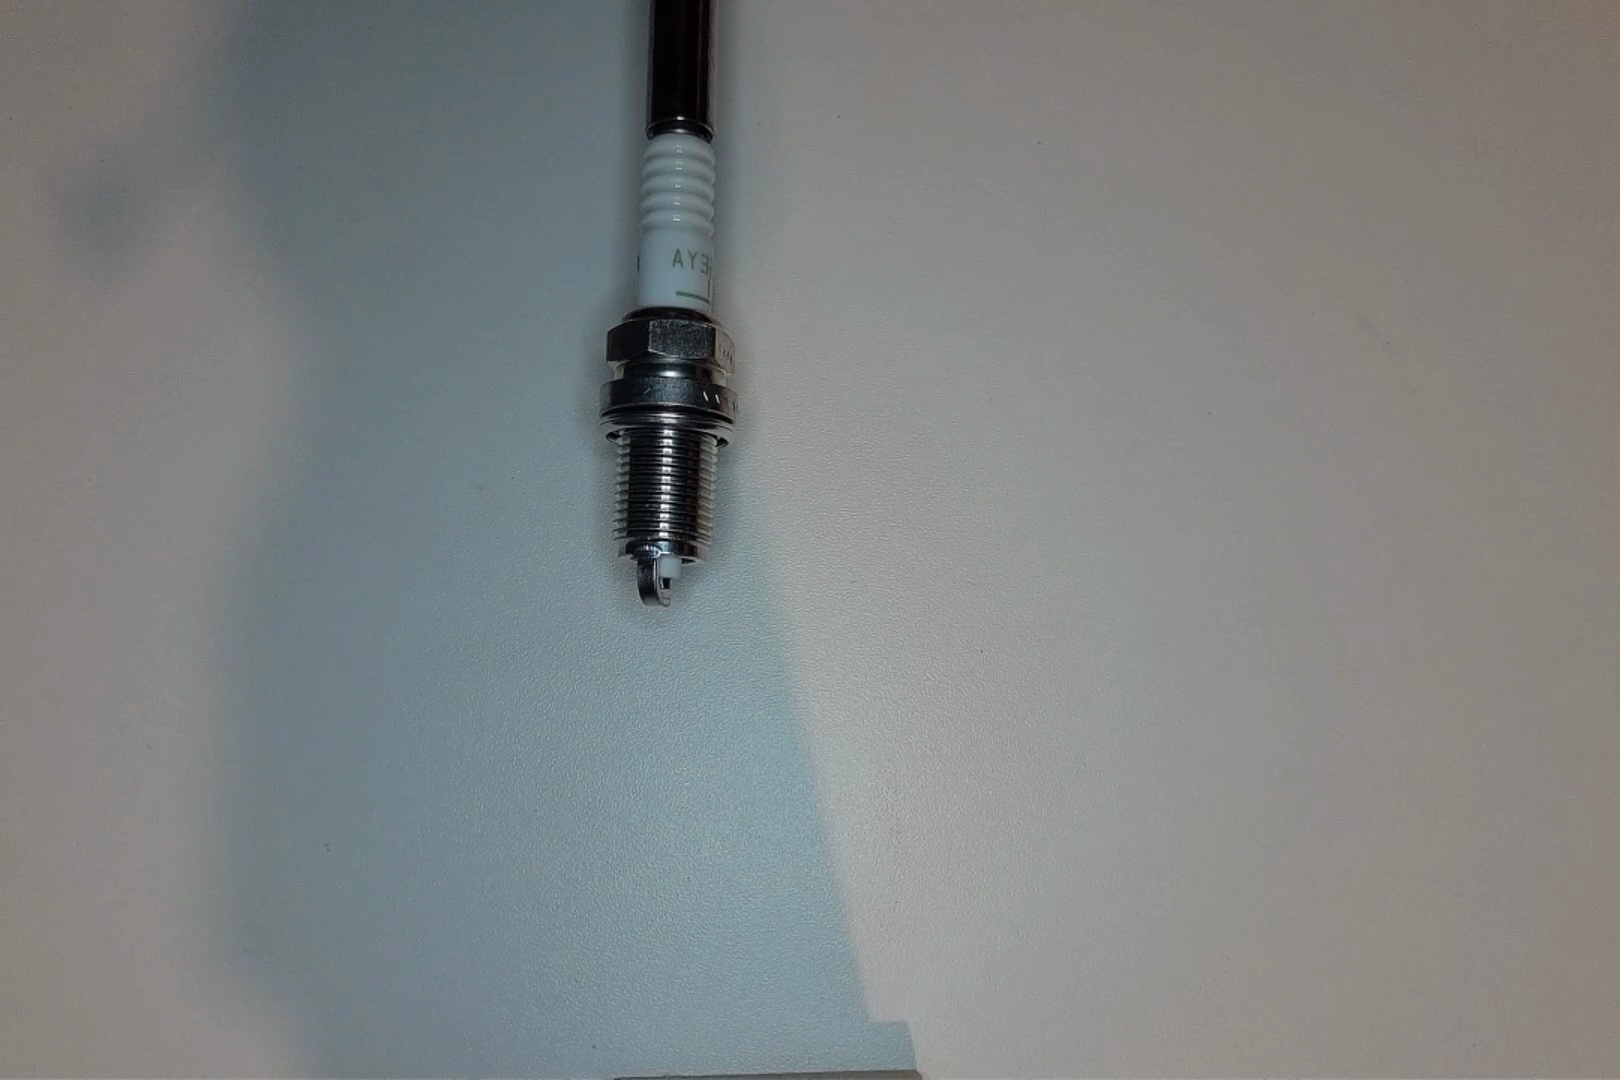
Label: no anomaly